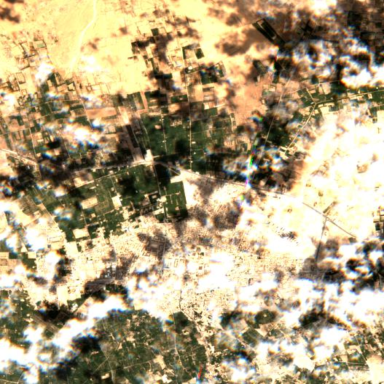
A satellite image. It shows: Beautiful orchard with date palms trees.